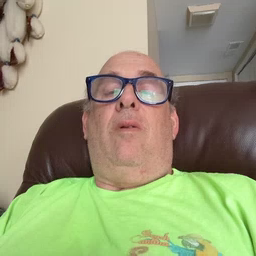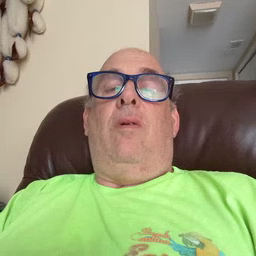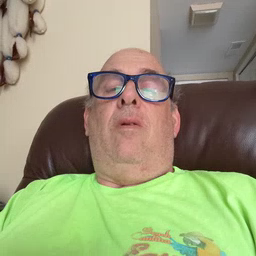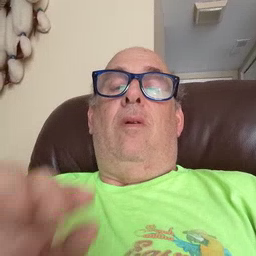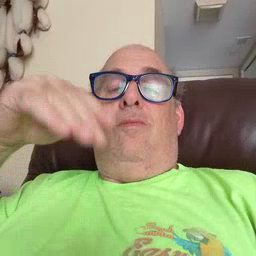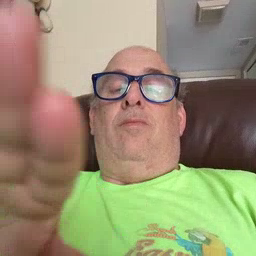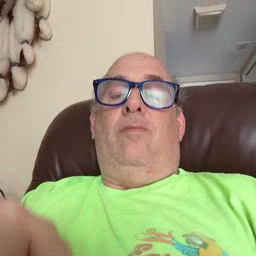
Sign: into